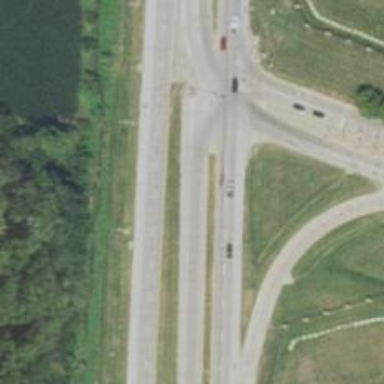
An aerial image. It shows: Primary link highway.